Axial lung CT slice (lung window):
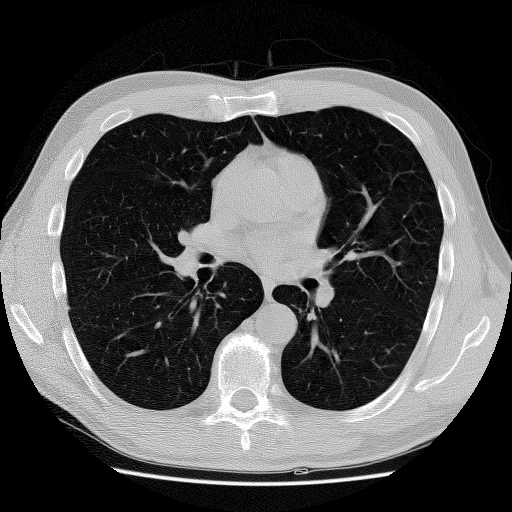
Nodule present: no